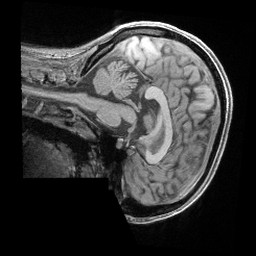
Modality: T1w
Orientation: sagittal
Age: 26
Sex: female
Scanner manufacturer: siemens
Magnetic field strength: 3 T
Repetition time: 2.4 s
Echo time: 0.00241 s